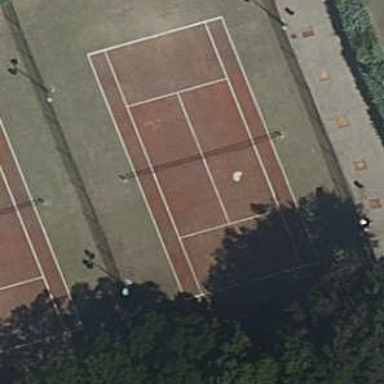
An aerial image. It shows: Tennis court in leisure pitch.